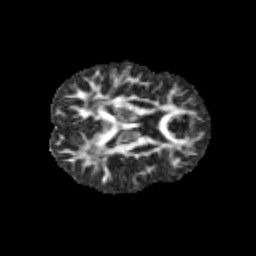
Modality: FA
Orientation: axial
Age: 9
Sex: female
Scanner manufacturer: siemens
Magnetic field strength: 3 T
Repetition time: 3.8 s
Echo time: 0.07 s